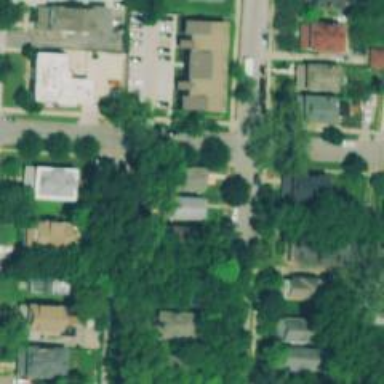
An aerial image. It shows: Neighborhood.